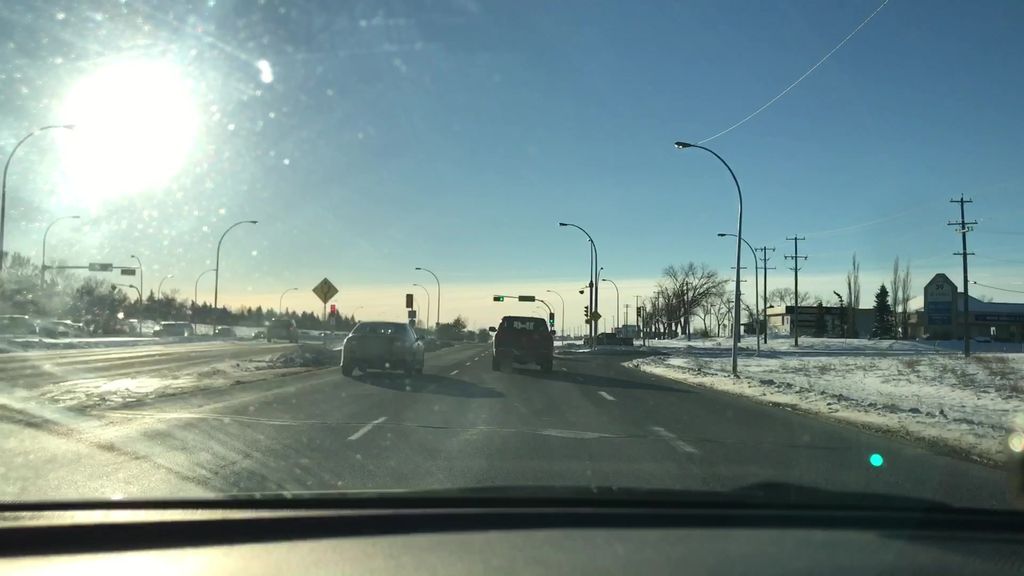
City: edmonton